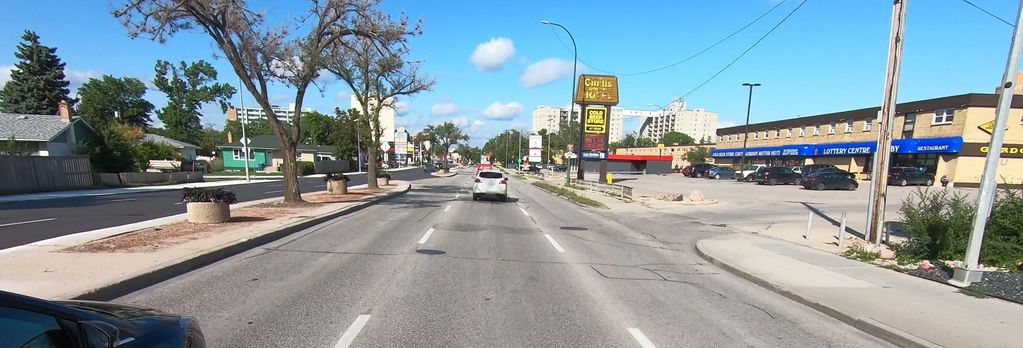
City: winnipeg